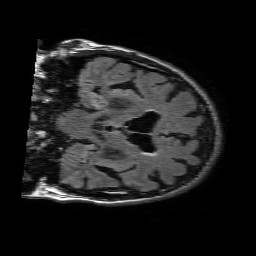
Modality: FLAIR
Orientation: coronal
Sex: male
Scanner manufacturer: philips
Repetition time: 11 s
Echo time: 0.125 s